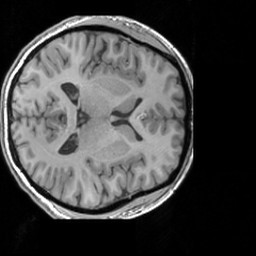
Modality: T1w
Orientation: axial
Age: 26
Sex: female
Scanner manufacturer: siemens
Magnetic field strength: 3 T
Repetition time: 1.63 s
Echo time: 0.00311 s